一年级 · 立体几何学

左图中有（）个三角形。

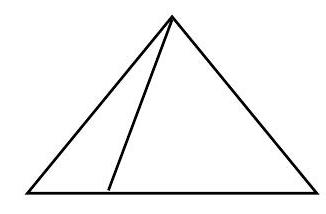
A、 3

B、 4

C、 5

答案: A
解析: 解A; 一条线把大三角形分成了两个小三角形, 加上大三角形, 一共三个。